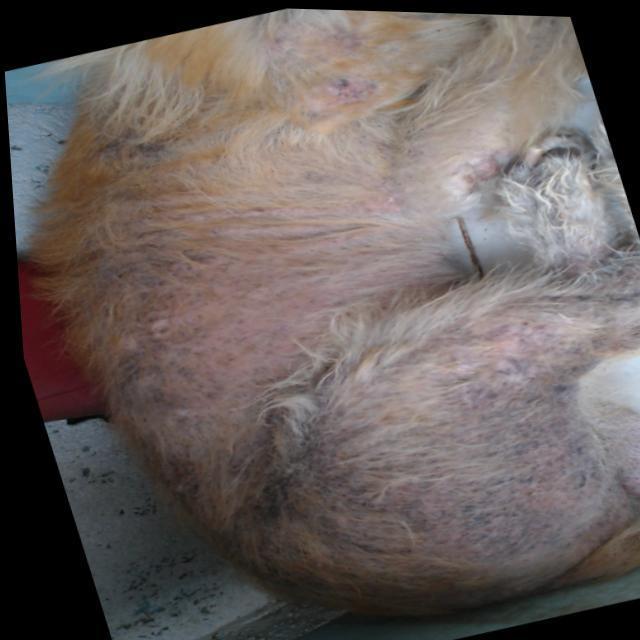
Canine demodicosis (Demodex mange) — caused by Demodex canis mites. Presents with alopecia, follicular papules, pustules, and comedones. Often localized on face and forelimbs.